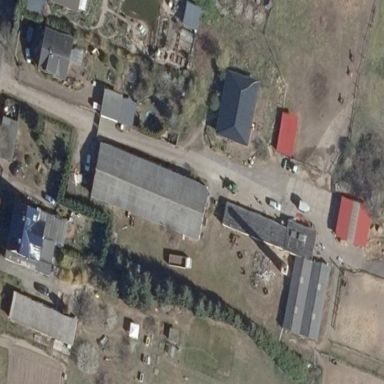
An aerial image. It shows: Farmyard area.